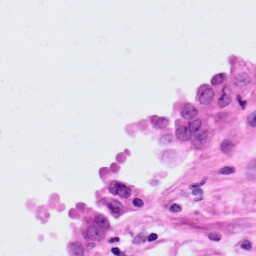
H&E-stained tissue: Lung